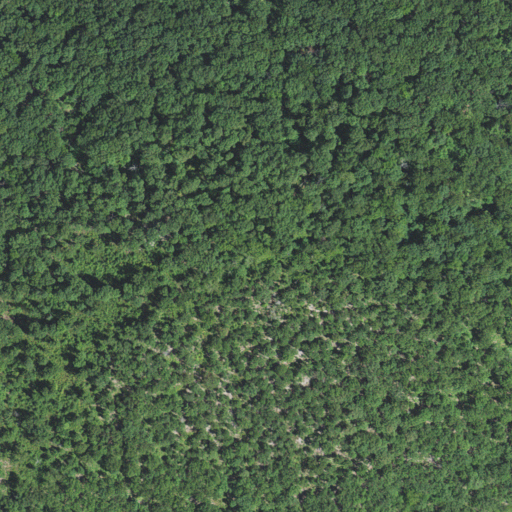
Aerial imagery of mountain in Missouri named Tater Cave Mountain containing only deciduous forest